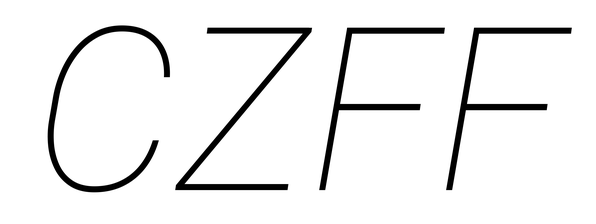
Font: Roboto-Italic_Thin_Italic